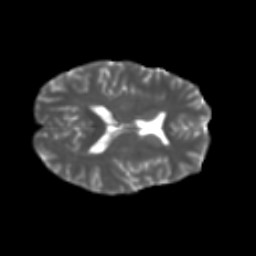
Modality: T2w
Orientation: axial
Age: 35
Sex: female
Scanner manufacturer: ge
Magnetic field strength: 3 T
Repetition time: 7.8 s
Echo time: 0.0606 s